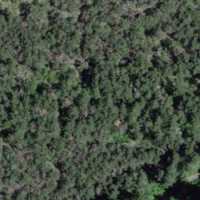
EUNIS habitat code: 44
Species observed at this site:
Neottia nidus-avis